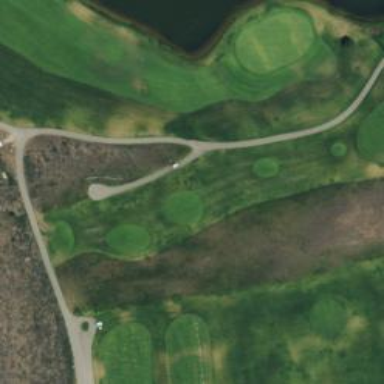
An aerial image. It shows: Track noted as Golf Cart Path.